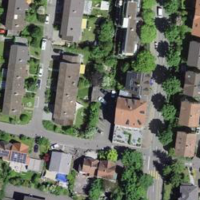
EUNIS habitat code: 55
Species observed at this site:
Poecile palustris
Cygnus olor
Mergus merganser
Milvus milvus
Corvus frugilegus
Phoenicurus ochruros
Passer domesticus
Columba livia
Buteo buteo
Carduelis carduelis
Columba palumbus